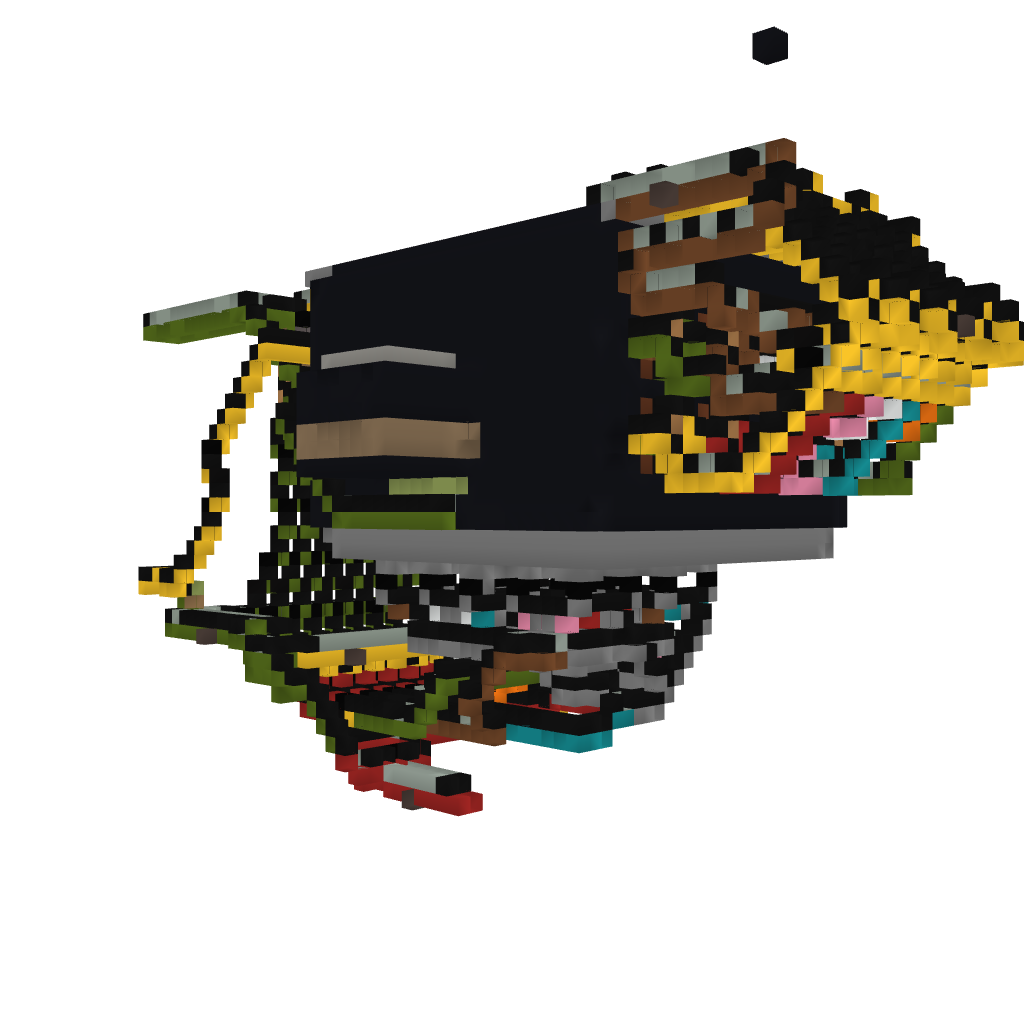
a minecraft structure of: Musical Chairs